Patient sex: M
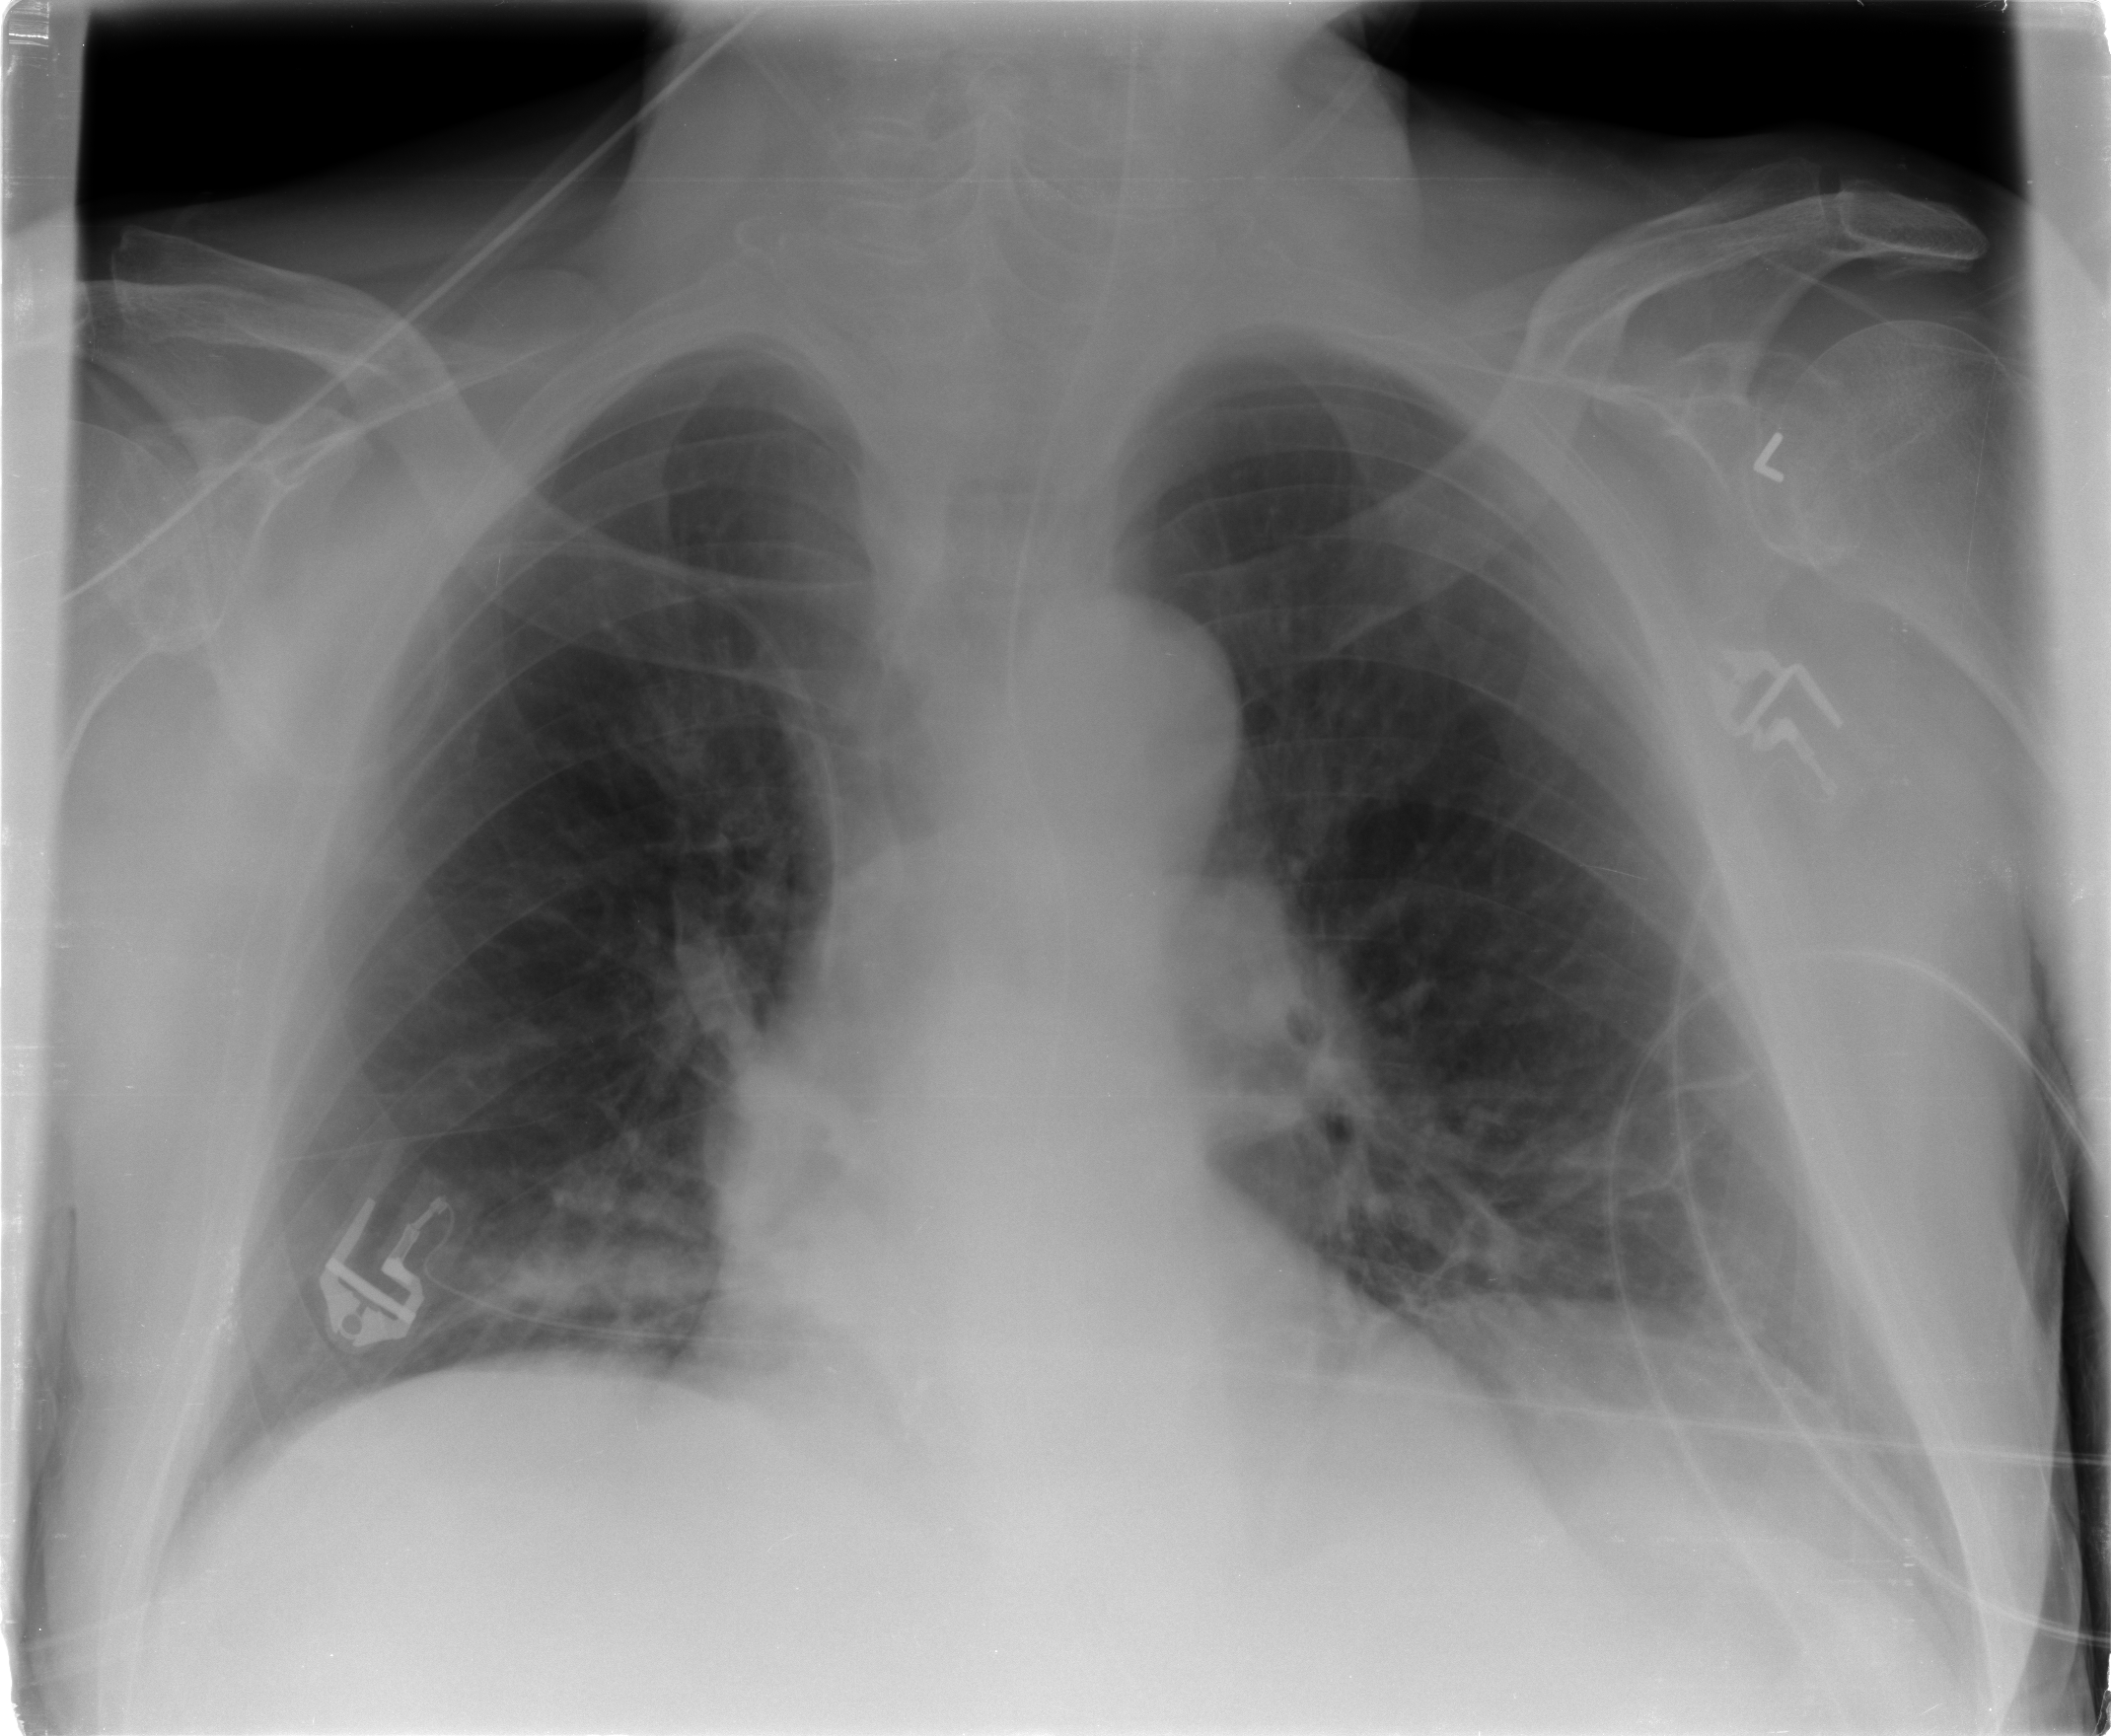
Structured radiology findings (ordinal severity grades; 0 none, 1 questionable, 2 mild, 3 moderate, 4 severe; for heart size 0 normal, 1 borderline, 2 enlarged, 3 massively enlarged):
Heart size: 0
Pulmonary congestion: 0
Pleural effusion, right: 0
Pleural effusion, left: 0
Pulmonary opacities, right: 0
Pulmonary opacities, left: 0
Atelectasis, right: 2
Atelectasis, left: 2